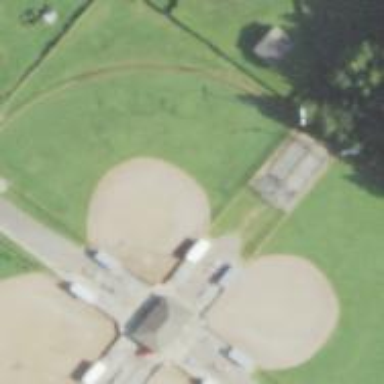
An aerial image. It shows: Softball pitch for leisure sports.